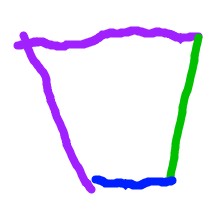
Shape: trapezoid